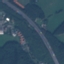
Land use / land cover: Highway